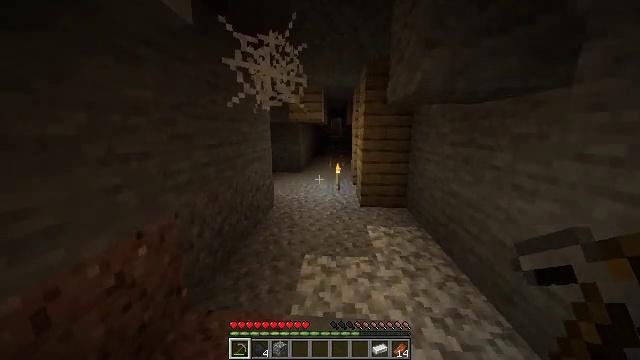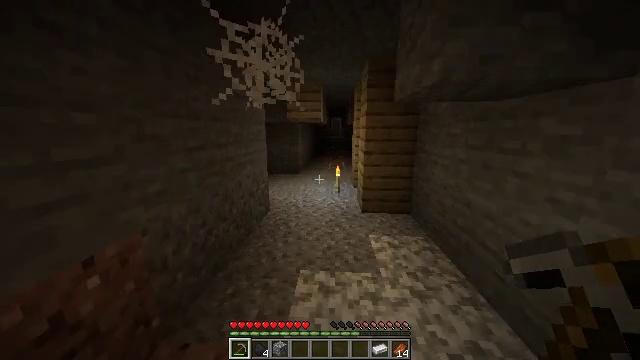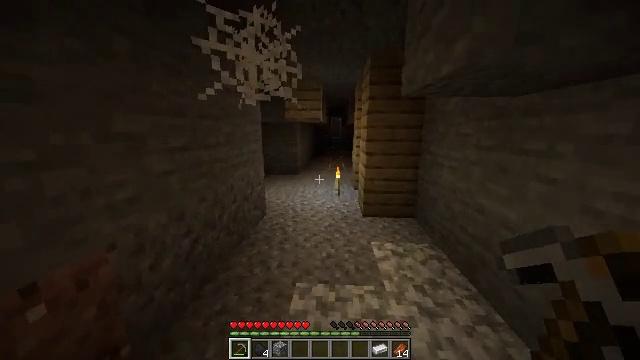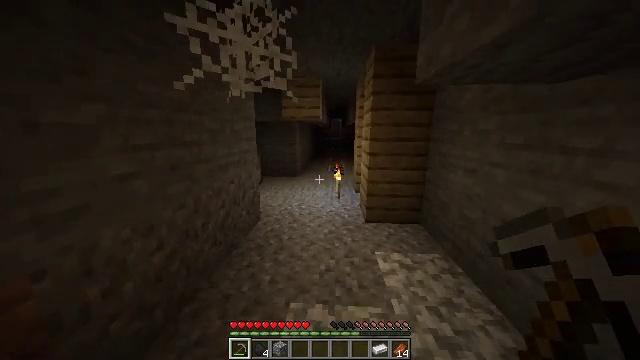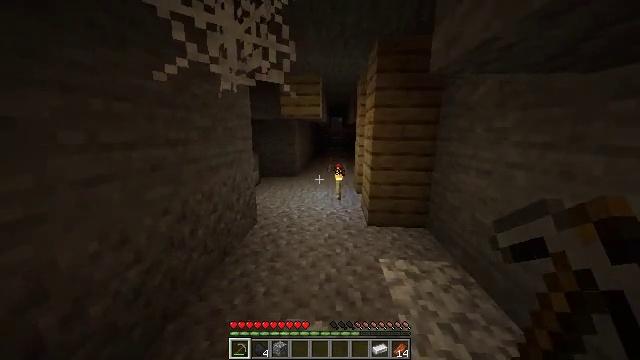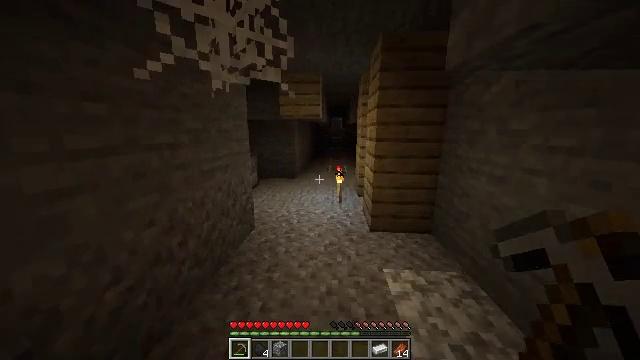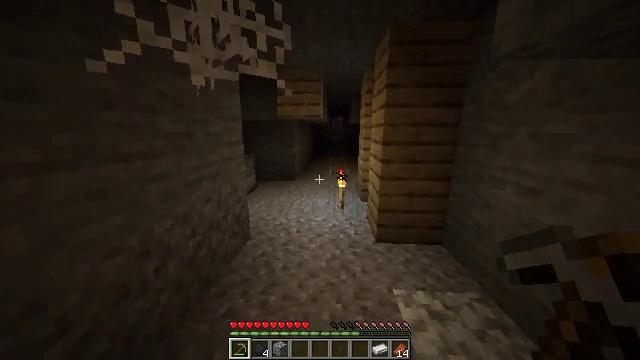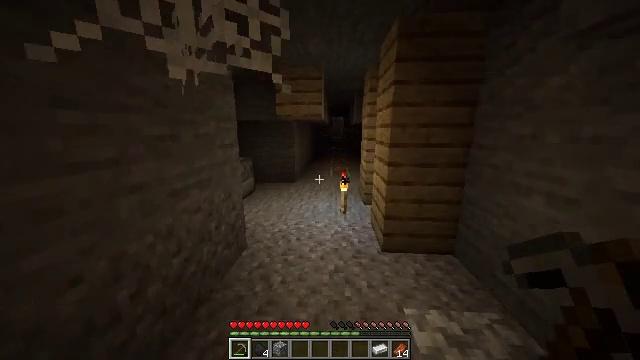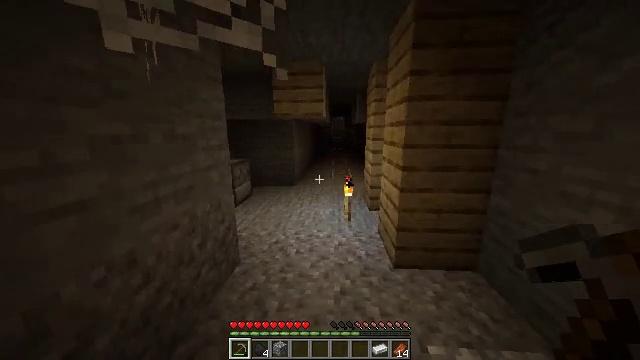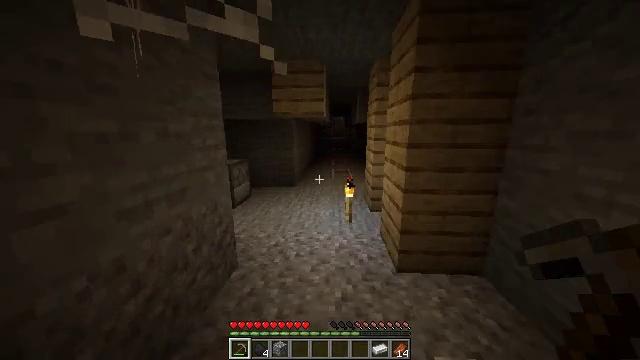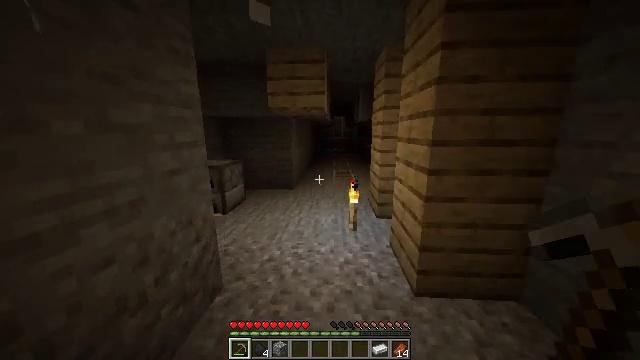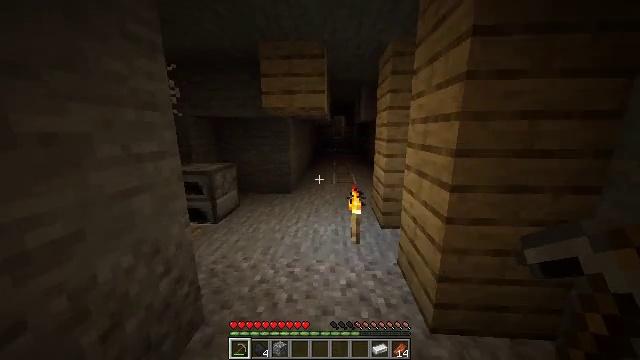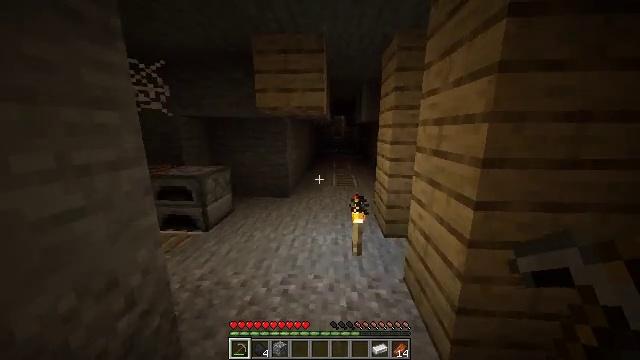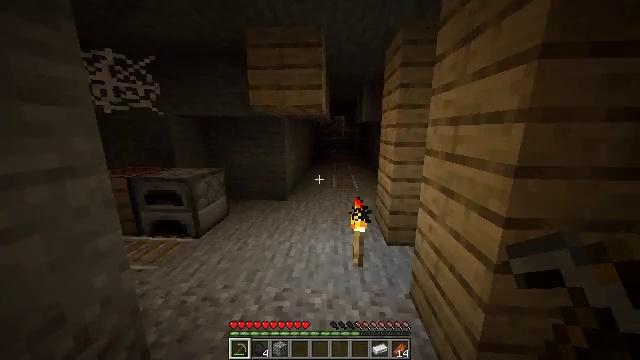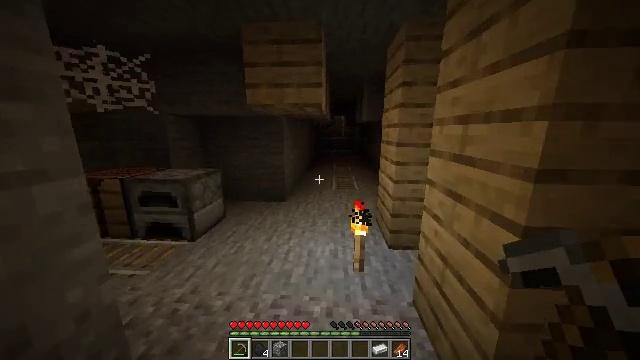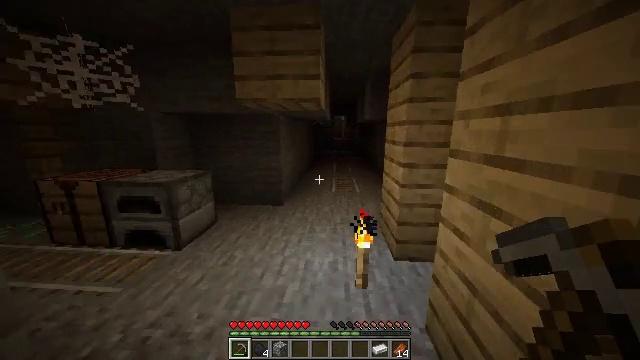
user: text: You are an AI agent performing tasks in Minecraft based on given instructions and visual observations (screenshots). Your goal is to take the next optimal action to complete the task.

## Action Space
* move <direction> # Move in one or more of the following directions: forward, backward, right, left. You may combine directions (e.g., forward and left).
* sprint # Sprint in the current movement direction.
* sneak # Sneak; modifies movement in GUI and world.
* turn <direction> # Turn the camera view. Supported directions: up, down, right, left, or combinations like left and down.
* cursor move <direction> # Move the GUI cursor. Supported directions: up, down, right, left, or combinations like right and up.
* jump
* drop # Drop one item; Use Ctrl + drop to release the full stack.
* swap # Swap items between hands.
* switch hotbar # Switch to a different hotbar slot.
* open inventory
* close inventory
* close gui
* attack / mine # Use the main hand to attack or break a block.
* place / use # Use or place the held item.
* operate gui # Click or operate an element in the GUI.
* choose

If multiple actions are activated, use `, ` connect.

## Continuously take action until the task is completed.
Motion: motion action
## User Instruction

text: Mine planks.
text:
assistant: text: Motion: move forward, sprint
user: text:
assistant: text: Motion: move forward, sprint
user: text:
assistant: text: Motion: move forward, sprint
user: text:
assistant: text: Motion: move forward, sprint
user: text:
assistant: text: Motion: move forward, sprint
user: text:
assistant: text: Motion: move forward, sprint
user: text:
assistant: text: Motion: move forward, sprint
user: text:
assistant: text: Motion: move forward, sprint
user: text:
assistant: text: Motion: move forward, sprint
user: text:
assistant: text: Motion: move forward, sprint
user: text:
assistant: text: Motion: move forward, sprint
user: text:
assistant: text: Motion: move forward, sprint
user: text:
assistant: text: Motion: move forward, sprint
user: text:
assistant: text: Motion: move forward, sprint
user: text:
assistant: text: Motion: move forward, sprint
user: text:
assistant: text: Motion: move forward, sprint
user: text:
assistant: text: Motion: move forward, sprint
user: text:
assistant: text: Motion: move forward, sprint
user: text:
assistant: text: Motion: move forward, sprint
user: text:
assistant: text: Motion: move forward, sprint
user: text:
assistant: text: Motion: move forward, sprint
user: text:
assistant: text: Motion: move forward, sprint
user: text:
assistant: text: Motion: move forward, sprint
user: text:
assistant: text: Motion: move forward and move right, sprint
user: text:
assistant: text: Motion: move forward and move right, sprint
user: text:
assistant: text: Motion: move forward and move right, sprint
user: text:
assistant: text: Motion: move forward and move right, sprint
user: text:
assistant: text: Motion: move forward, sprint
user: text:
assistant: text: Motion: sprint, turn left and down
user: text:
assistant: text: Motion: turn left